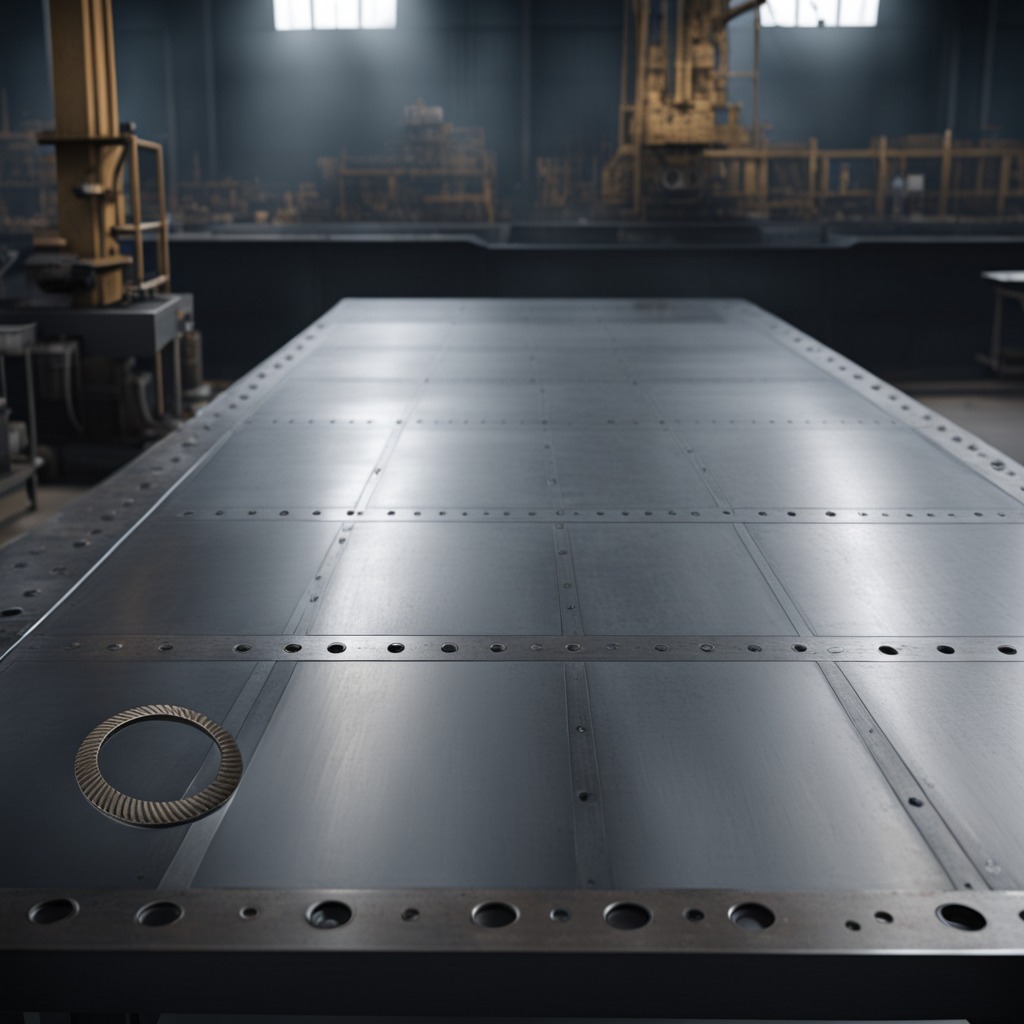
A flat metal washer is lying on the cold steel table in a mining workshop.